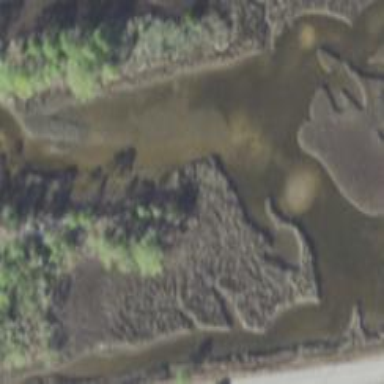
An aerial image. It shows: Saltmarsh wetland area.